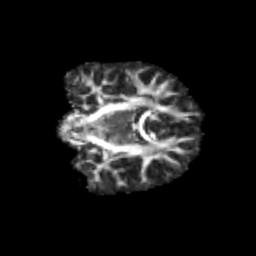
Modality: FA
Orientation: coronal
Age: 10
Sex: male
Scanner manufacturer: siemens
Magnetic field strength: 3 T
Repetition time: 3.8 s
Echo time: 0.07 s